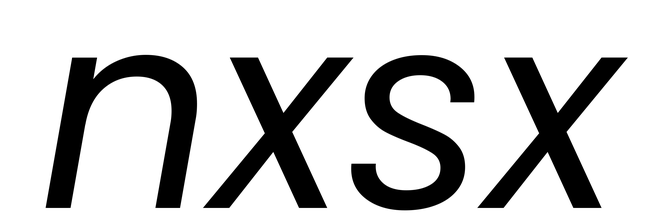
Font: Poppins-Italic